Question: I'm working a lot with spyder and the object inspector, which I find pretty convenient as an instant help function. Some modules seem to profit very nicely from this function. For example a pretty basic numpy function (numpy.absolute) produces the following view in the object inspector:

I want to know, how I can write my own modules in such a way, that such a nice view is produced when I call my functions in spyder.
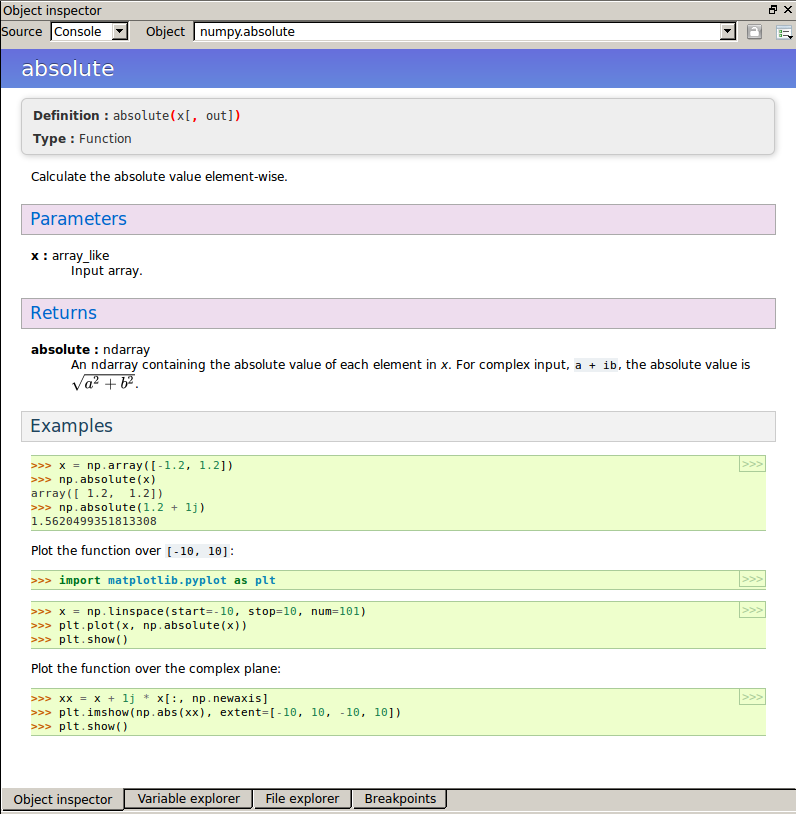
Answer: For your documentation to render as nicely as the numpy one, you need to follow the <URL> standard. Suppose you have a function called 'func' with two arguments like this:
'''
def func(arg1, arg2):
return True
'''
To add documentation to it you need to write a multiline string below its definition (called in the Python world ), like this
'''
def func(arg1, arg2):
"""Summary line.
Extended description of function.
Parameters
----------
arg1 : int
Description of arg1
arg2 : str
Description of arg2
Returns
-------
bool
Description of return value
Examples
--------
>>> func(1, "a")
True
"""
return True
'''
What Spyder does is that it takes this plain text description, parses and renders it as html and finally shows it in the Object Inspector.
To see it you just need to call 'func' somewhere else in your code and press + next to it, like this:
'''
func<Ctrl+i>(1, "a")
'''
This is also shown automatically when you write a left parenthesis next to 'func'.